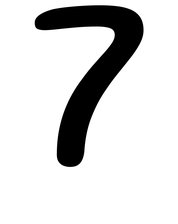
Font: Gluten_Regular